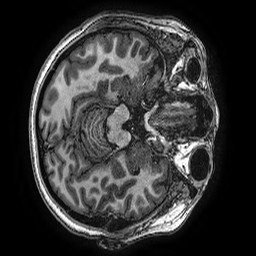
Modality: T1w
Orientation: axial
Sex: female
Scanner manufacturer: ge
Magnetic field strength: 3 T
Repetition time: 0.00766 s
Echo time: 0.003476 s